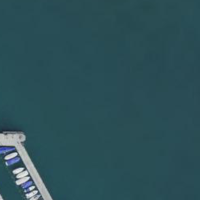
EUNIS habitat code: 14
Species observed at this site:
Phalacrocorax carbo
Aythya fuligula
Podiceps cristatus
Cygnus olor
Fulica atra